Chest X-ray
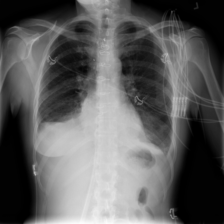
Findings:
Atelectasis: negative
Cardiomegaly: negative
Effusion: positive
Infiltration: negative
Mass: positive
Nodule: negative
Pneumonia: negative
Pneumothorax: negative
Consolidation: negative
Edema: negative
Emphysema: negative
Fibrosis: negative
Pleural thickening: negative
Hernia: negative